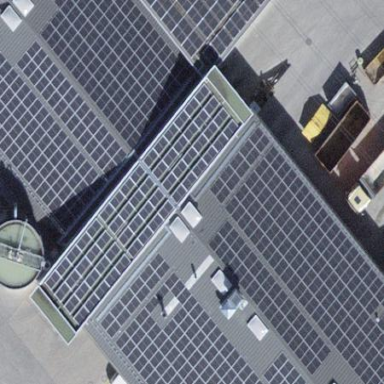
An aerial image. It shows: Solar power generator.